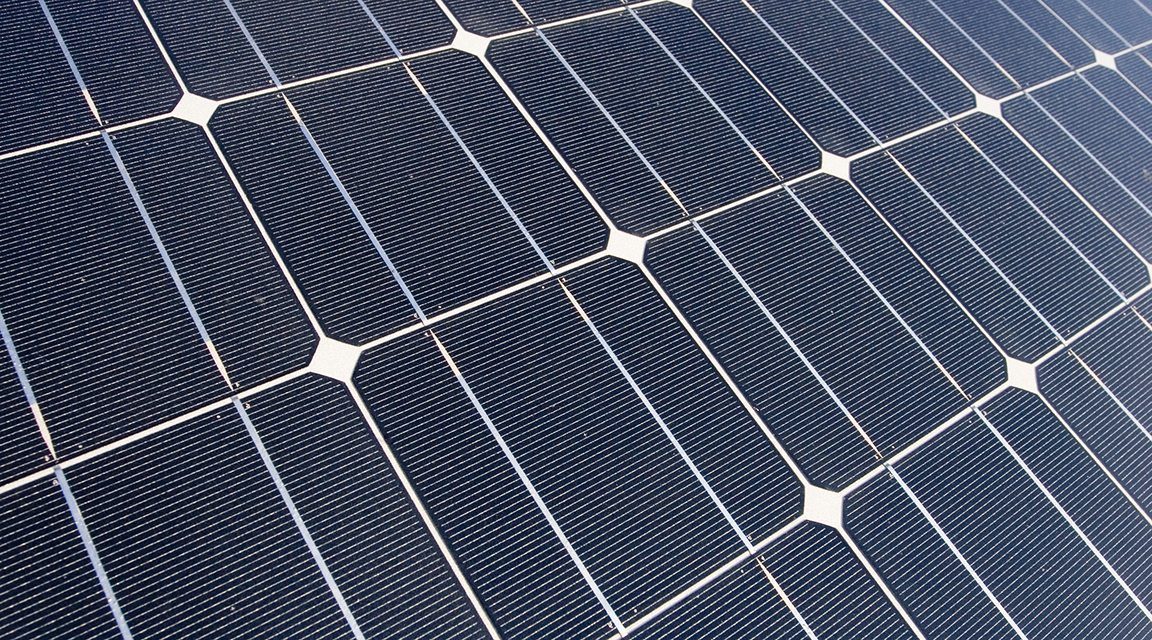
Label: Clean